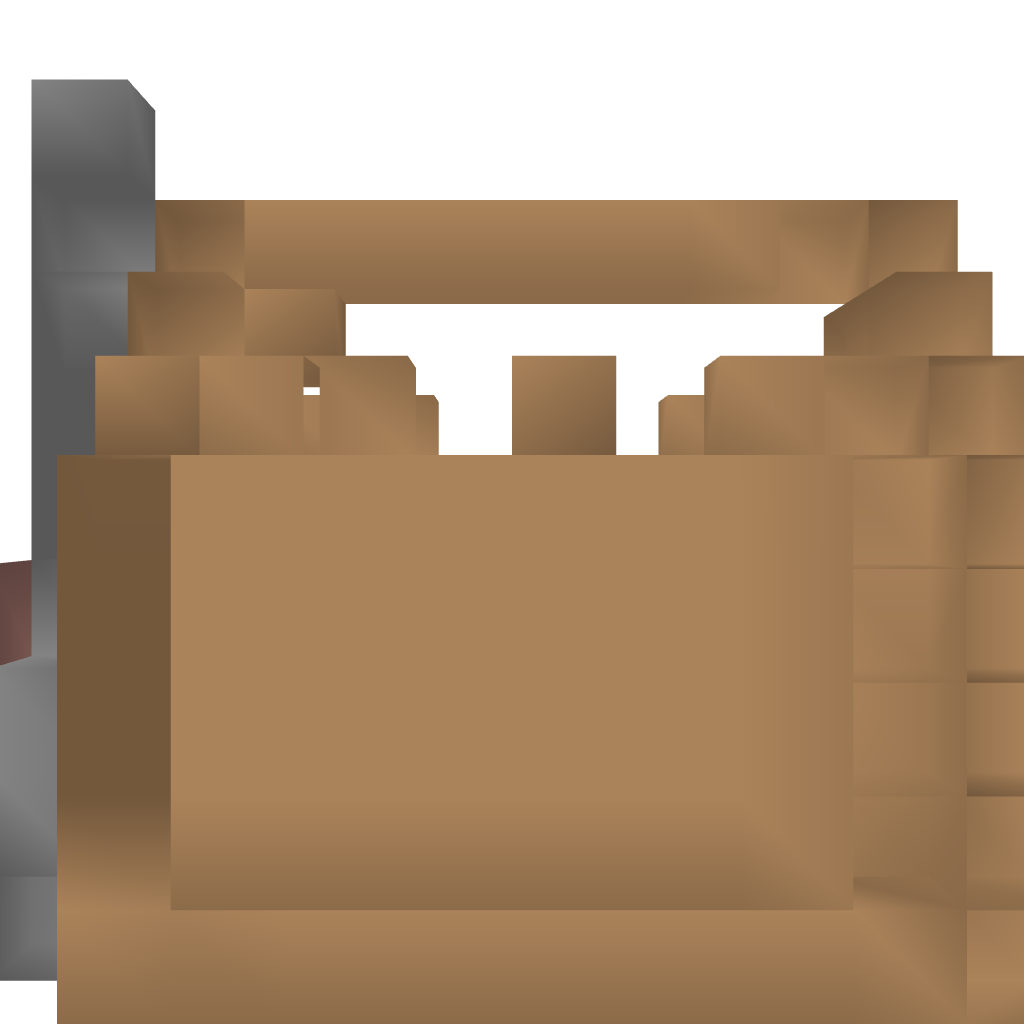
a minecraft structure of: Hardware Store bad low quality